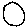
Label: circle